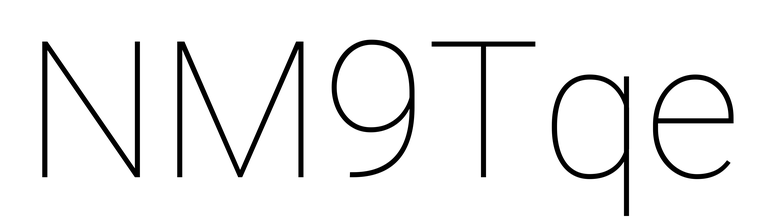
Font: Roboto_Thin